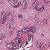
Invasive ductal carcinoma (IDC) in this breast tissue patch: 1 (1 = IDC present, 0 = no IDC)